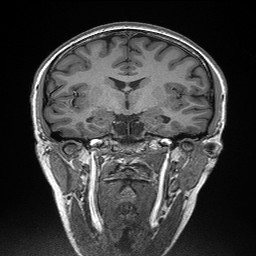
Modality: T1w
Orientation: sagittal
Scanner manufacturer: siemens
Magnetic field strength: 3 T
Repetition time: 2.3 s
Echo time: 0.00298 s